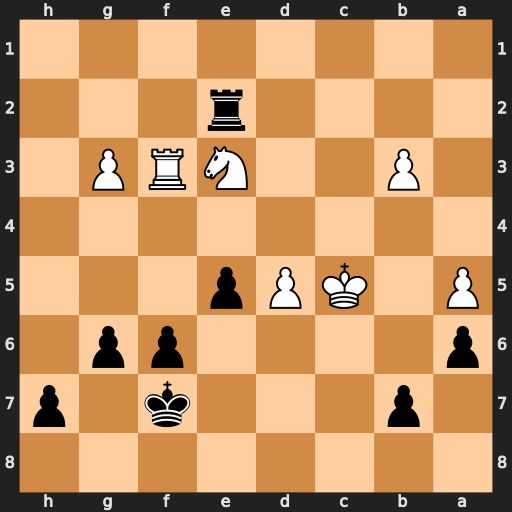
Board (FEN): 8/1p3k1p/p4pp1/P1KPp3/8/1P2NRP1/4r3/8
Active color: b
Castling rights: -
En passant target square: -
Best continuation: e4 Rf4 Rxe3